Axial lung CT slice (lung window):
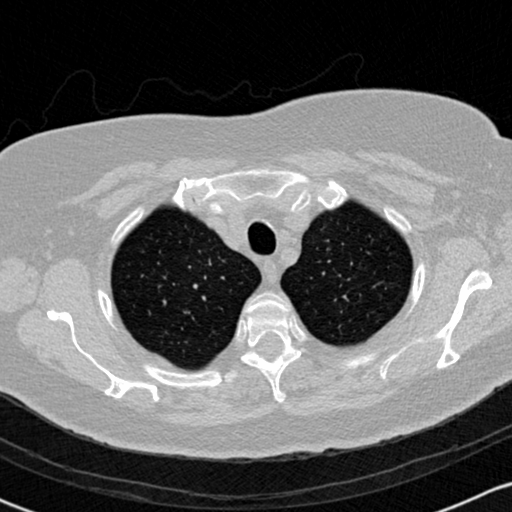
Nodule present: no